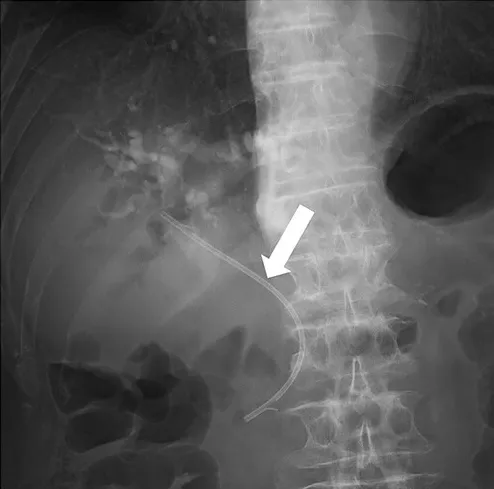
In cholangiography, biliary stent was replaced again (Flexima. Biliary Stent System 7Fr 10 cm; Boston Scientific) (white arrow).
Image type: radiology (x_ray)